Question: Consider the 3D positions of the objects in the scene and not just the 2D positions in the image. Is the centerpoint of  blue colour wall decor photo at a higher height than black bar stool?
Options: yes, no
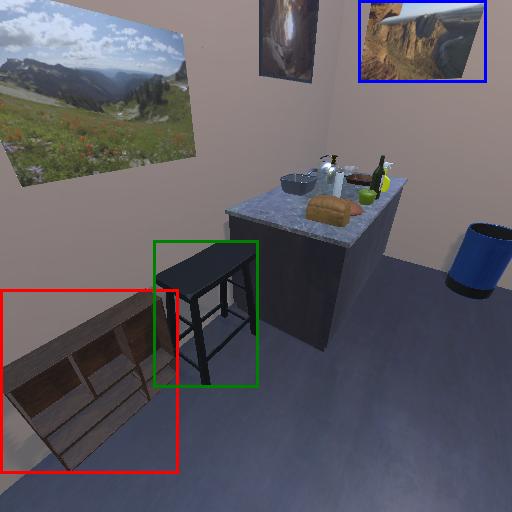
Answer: yes